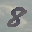
Label: 8